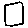
Label: square